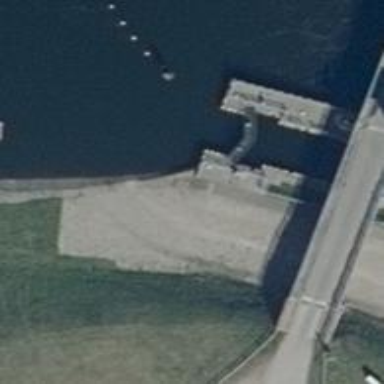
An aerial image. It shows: Lock gate on waterway.